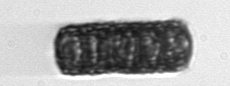
Label: Paralia_sulcata